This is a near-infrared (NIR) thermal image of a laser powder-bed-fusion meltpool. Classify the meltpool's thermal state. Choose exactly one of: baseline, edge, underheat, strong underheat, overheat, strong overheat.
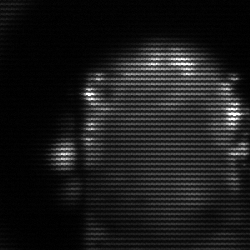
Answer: baseline